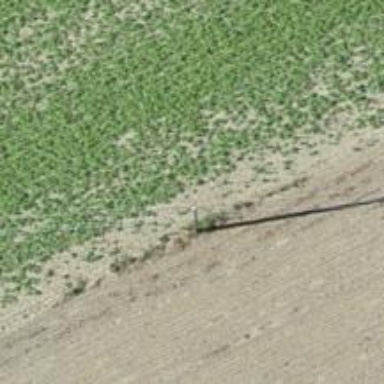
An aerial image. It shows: Power pole.